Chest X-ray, PA view. Patient: 62 years old, sex F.
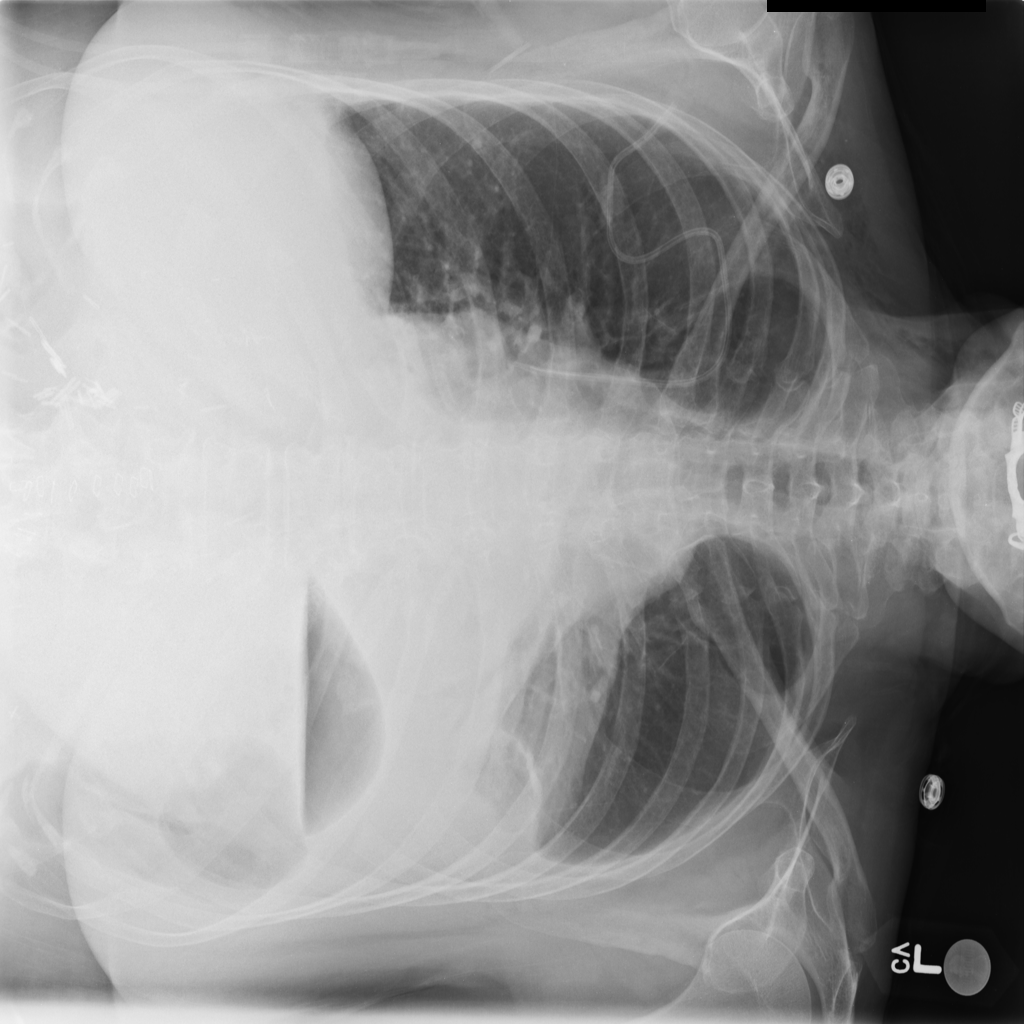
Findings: Atelectasis, Consolidation, Effusion, Emphysema